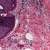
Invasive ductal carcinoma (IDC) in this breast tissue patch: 0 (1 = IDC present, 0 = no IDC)